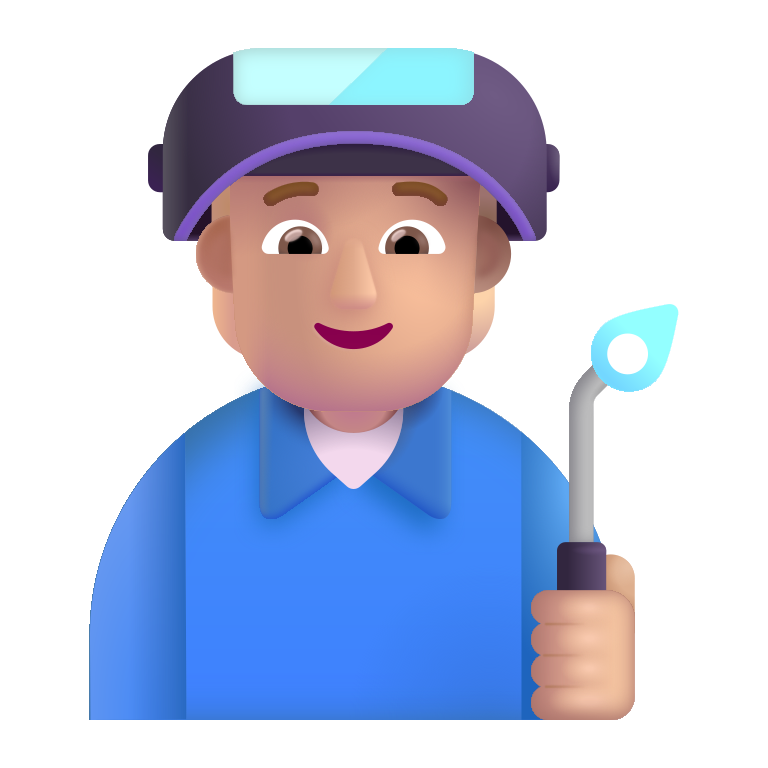
factory worker color  light